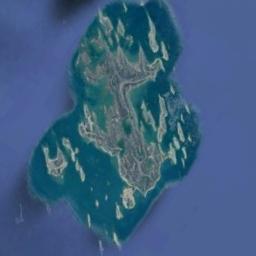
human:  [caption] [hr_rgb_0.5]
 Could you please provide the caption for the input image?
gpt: The island is surrounded by water .

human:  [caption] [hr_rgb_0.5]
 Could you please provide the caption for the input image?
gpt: The shape of the island is strange .

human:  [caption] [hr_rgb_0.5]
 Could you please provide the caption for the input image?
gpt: The archipelago has lots of islands of different sizes and the waters around the islands is light blue .

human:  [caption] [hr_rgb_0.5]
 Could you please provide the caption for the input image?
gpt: There are a group of yellow-brown islands on the blue sea .

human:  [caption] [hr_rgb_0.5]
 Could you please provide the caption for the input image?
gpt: There are many reefs on the island in a blue sea .